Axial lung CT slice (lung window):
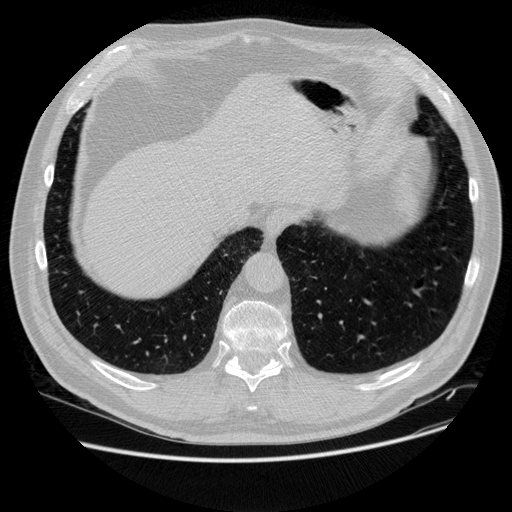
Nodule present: no